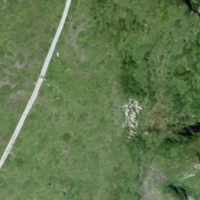
EUNIS habitat code: 26
Species observed at this site:
Marmota marmota
Geum montanum